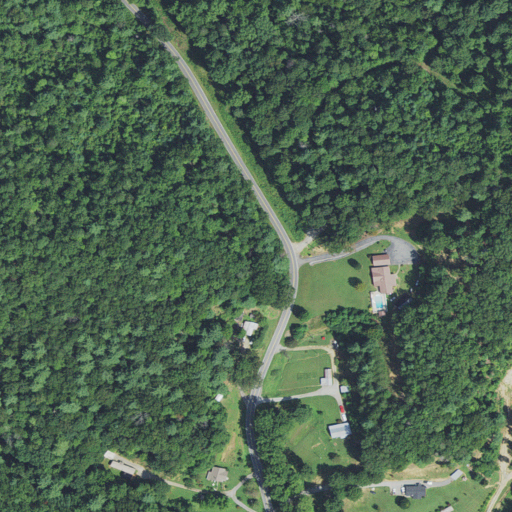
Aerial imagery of gap in North Carolina named Hopewell Gap containing mixed forest, deciduous forest, open development, pasture, and low intensity development